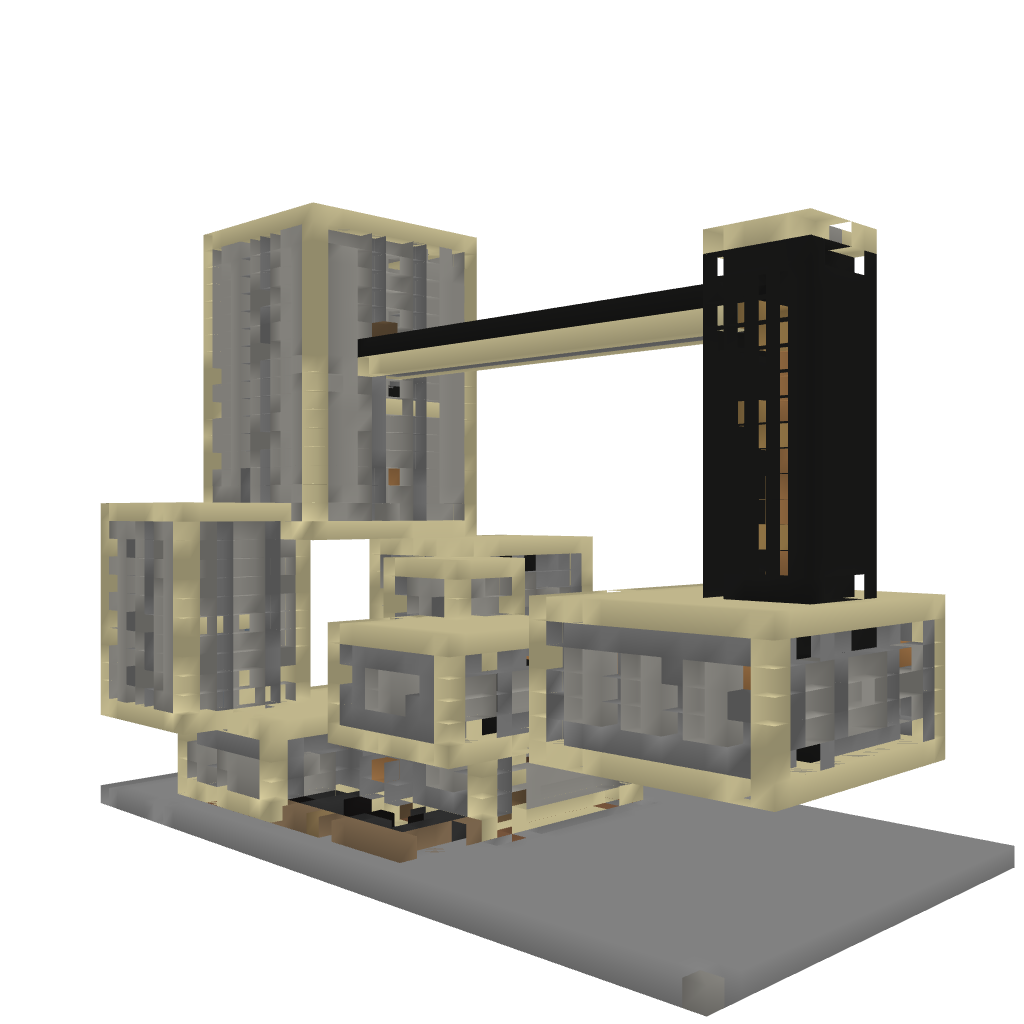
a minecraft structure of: Unamed House